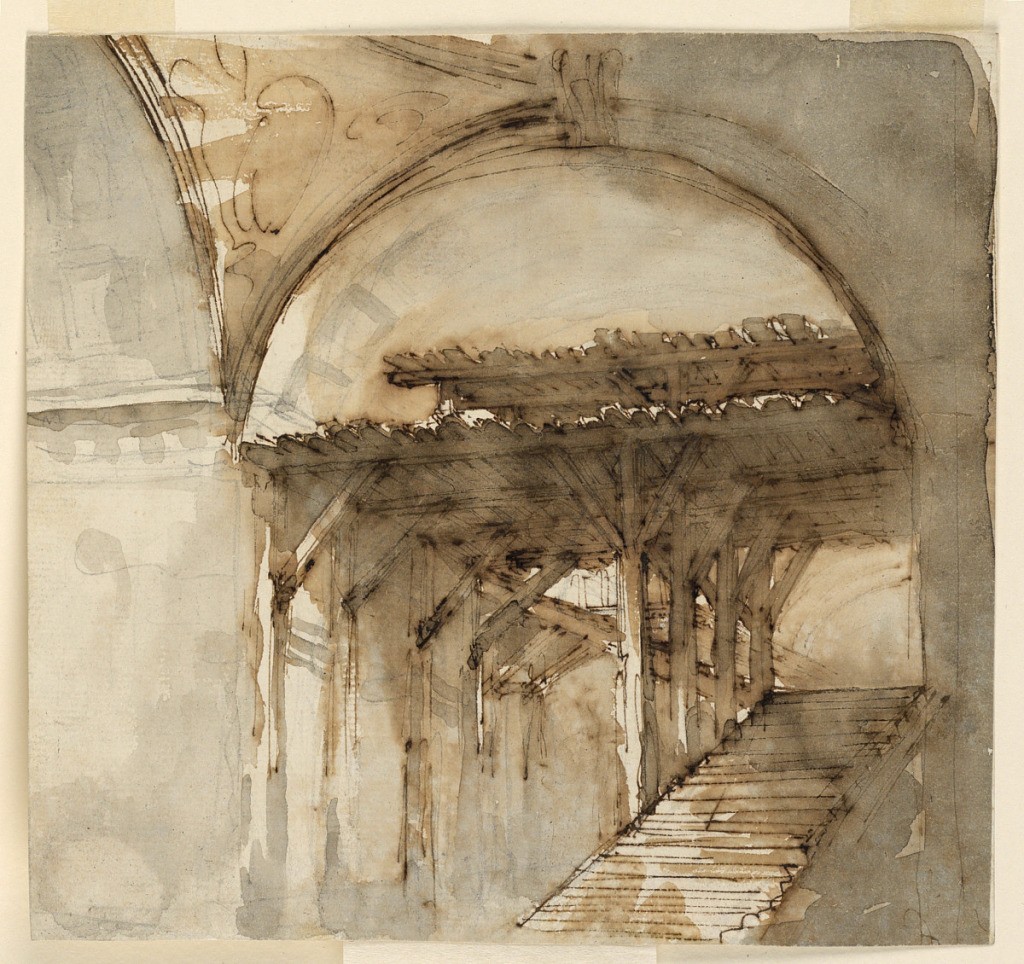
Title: Stage Design, Staircase in a Half-Ruined Building
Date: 18th century
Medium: Pen and brown ink, brush and gray and brown wash, black chalk on laid paper
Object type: Drawing
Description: Horizontal rectangle. Stairs running up from middle to right under wooden framework or scaffolding. In front, part of cupola. Detail drawing.